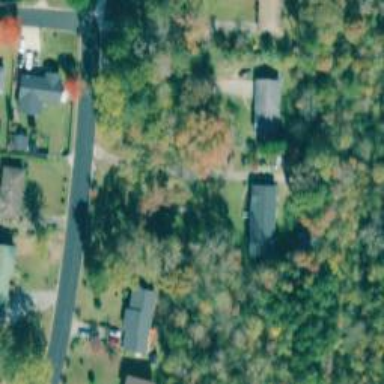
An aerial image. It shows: Driveway leading to service road.